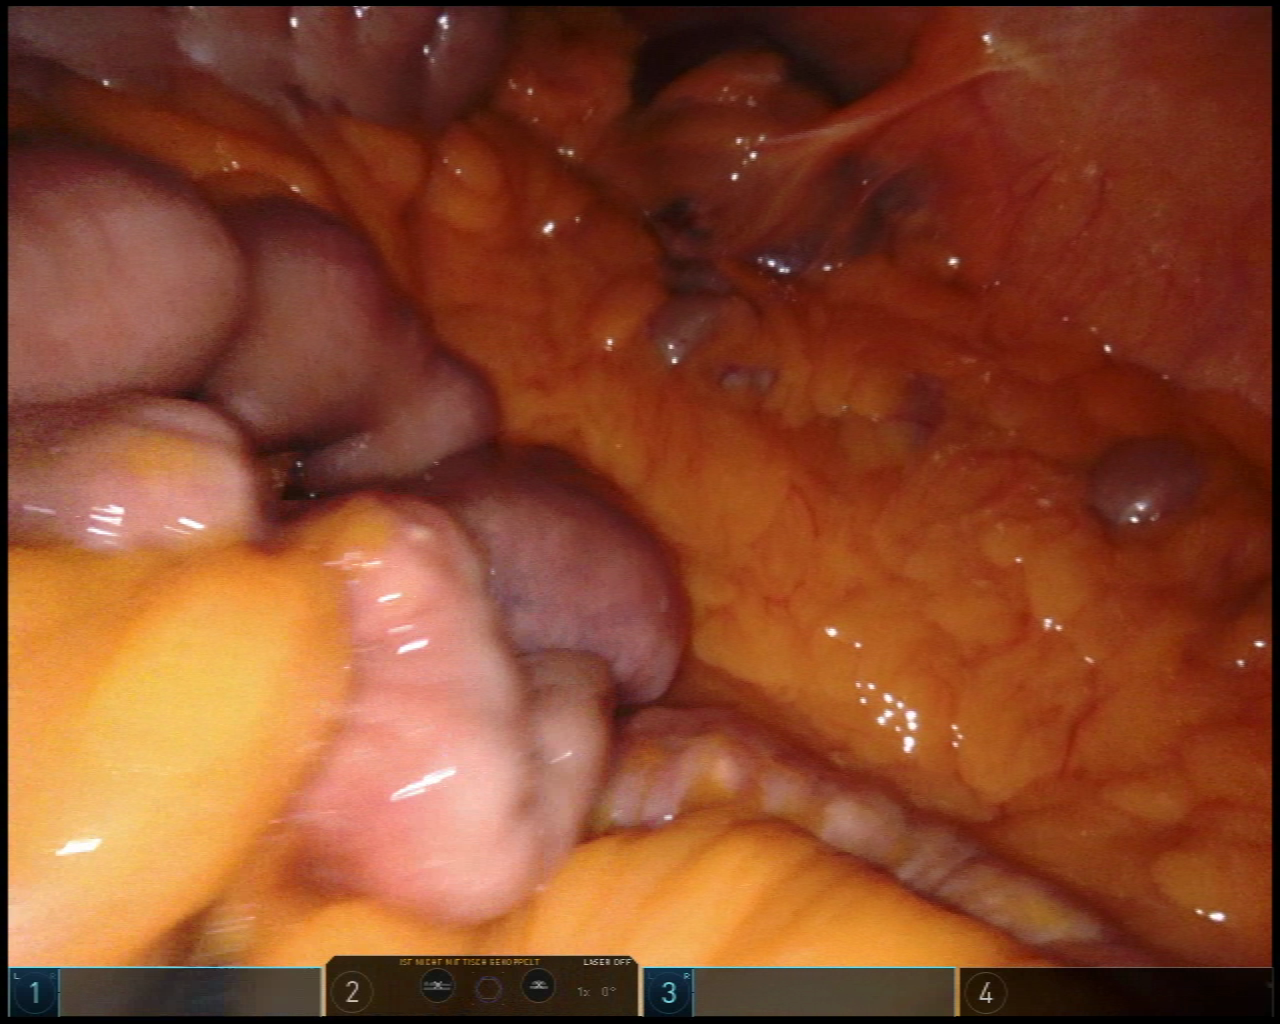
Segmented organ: small_intestine
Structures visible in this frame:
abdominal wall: yes
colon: yes
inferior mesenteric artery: no
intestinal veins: no
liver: no
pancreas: no
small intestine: yes
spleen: yes
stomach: no
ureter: no
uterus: no
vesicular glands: no